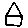
Label: house